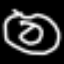
Label: donut